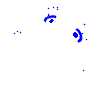
Particle: electron